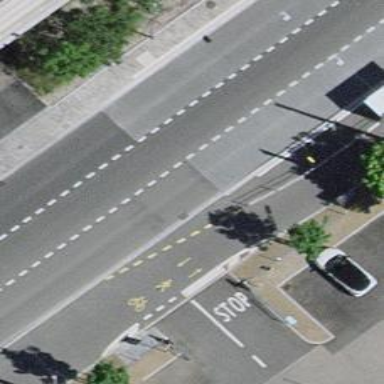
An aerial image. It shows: Bus stop with designated public transport stop position.